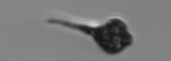
Label: Euglena